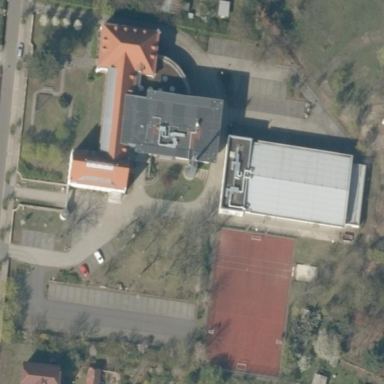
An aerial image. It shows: School.